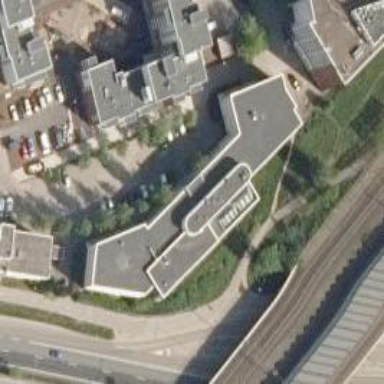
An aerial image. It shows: Office building.